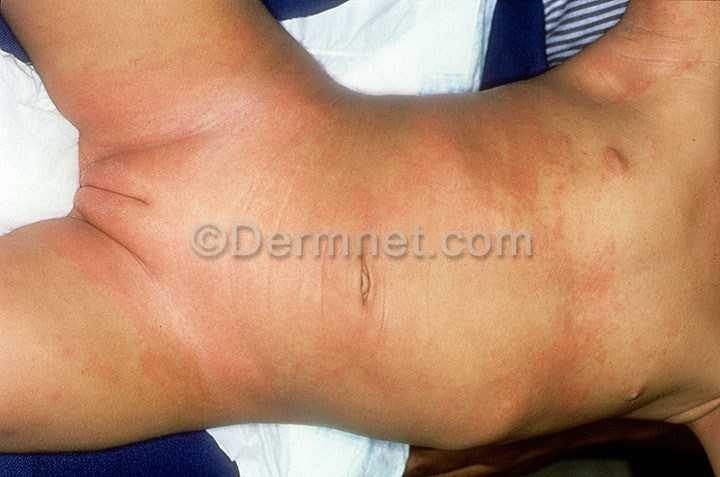
Disease: Exanthems and Drug Eruptions